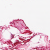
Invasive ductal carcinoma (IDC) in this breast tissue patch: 0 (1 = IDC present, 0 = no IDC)